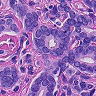
Metastatic tissue present: yes